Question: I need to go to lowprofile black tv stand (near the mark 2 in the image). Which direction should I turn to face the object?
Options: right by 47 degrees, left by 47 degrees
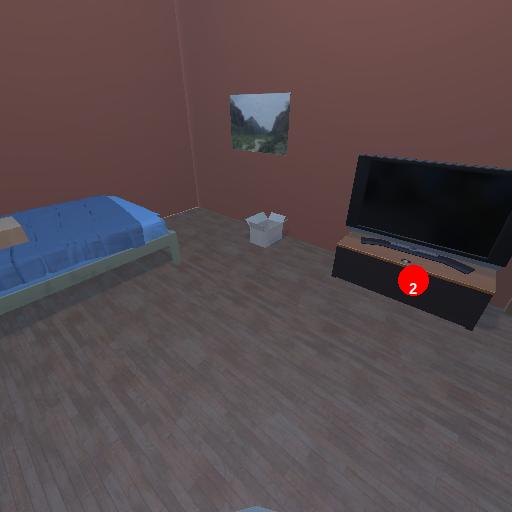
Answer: right by 47 degrees